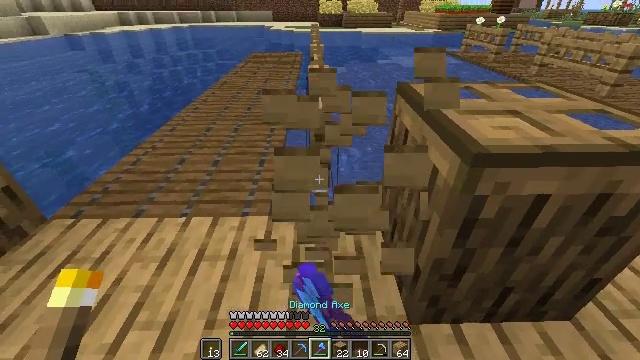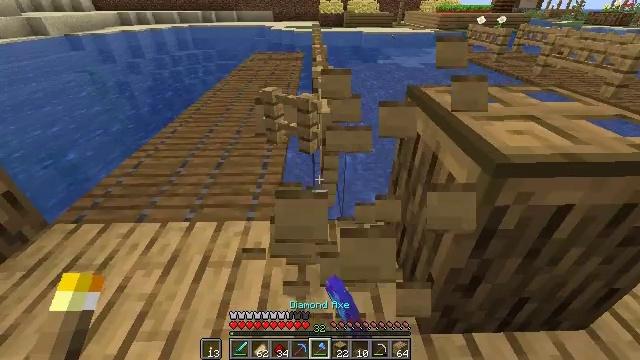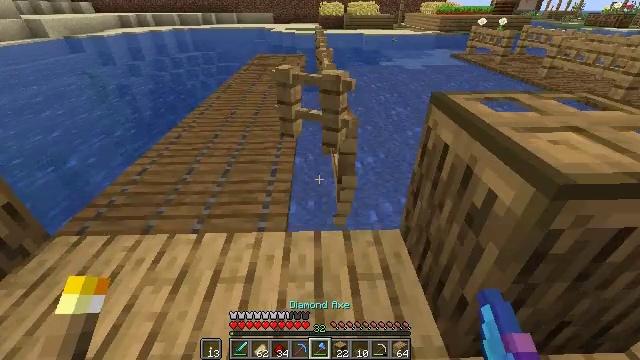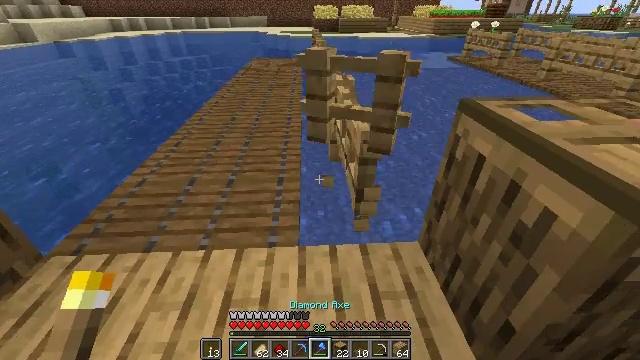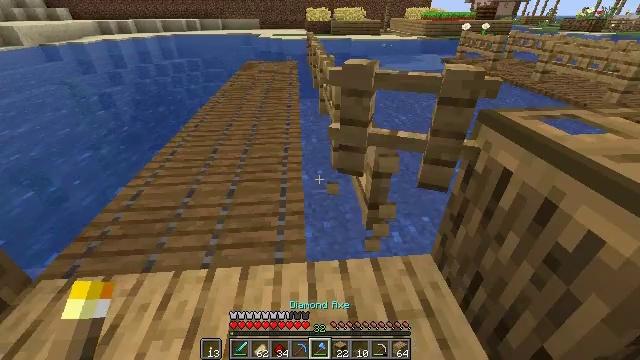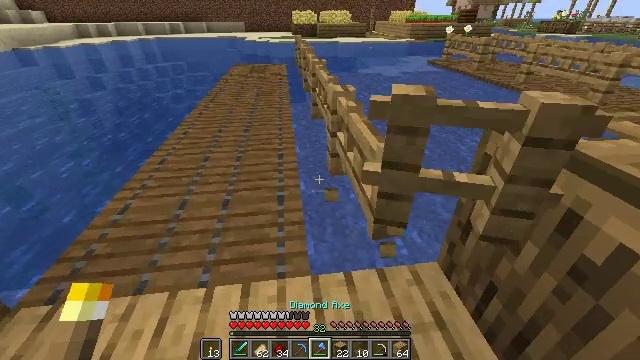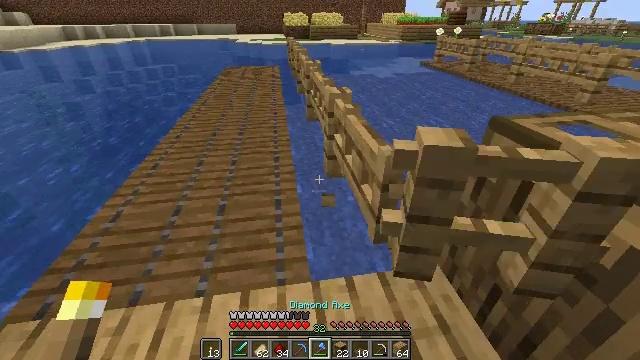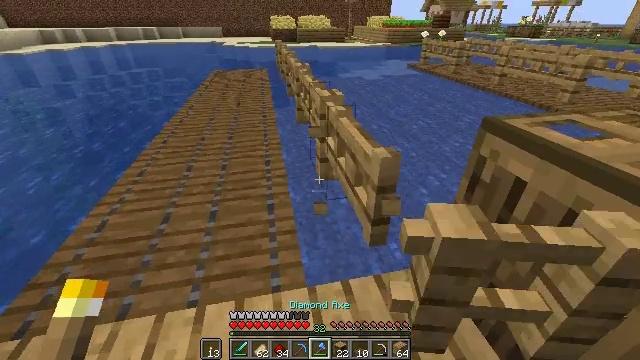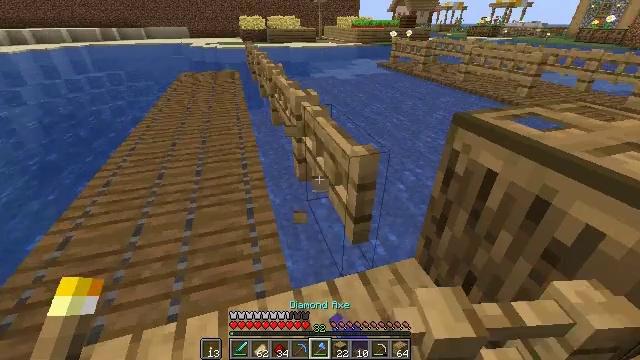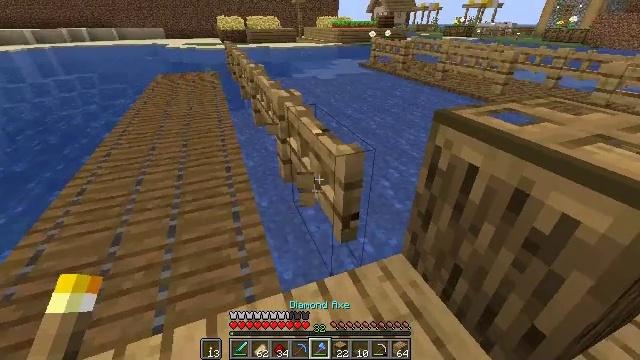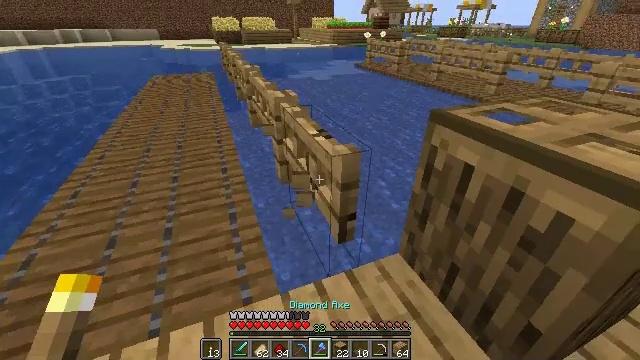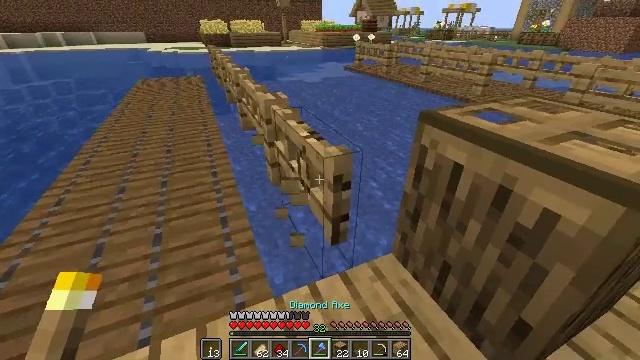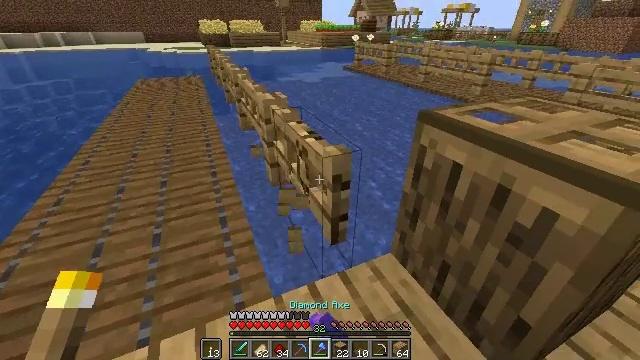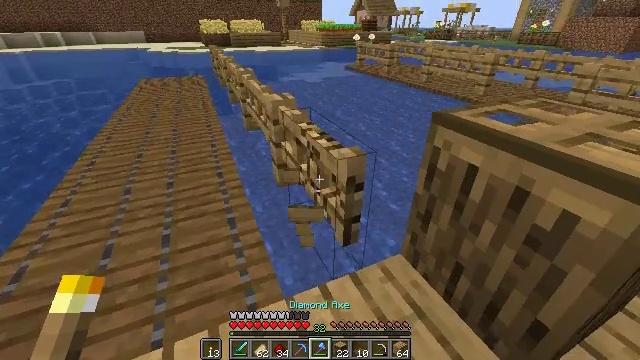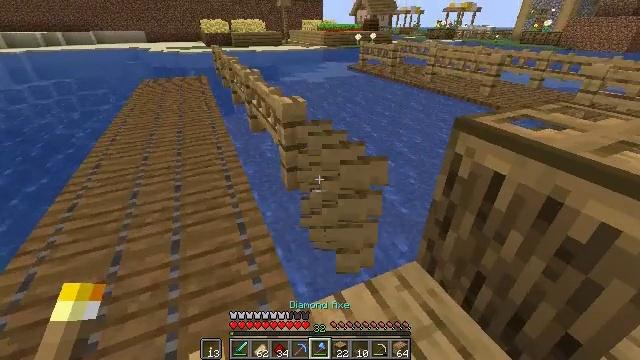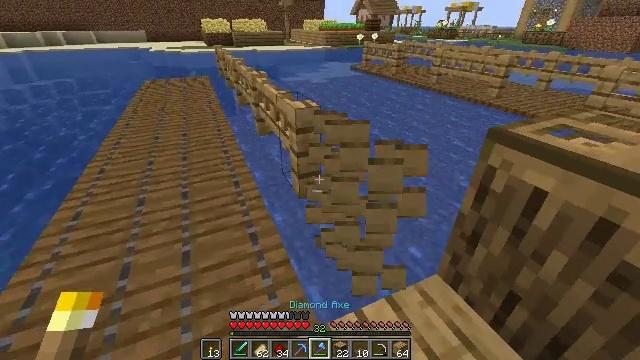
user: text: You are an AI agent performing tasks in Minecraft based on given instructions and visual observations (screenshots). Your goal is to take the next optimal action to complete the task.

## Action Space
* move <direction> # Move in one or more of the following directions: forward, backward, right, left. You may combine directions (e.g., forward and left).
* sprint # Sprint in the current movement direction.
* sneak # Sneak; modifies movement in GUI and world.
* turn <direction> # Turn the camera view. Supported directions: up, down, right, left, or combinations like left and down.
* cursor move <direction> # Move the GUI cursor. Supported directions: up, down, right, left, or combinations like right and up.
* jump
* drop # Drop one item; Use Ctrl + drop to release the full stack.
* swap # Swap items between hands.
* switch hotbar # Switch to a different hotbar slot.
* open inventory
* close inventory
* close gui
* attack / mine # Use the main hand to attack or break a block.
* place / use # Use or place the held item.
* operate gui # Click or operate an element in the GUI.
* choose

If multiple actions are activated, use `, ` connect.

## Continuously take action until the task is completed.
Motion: motion action
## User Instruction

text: Reclaim the oak fence gate by mining.
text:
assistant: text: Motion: move forward and move left, attack / mine
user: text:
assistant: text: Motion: move forward and move left, attack / mine
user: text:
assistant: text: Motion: move forward and move left, turn right, attack / mine
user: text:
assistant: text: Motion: move forward and move left, turn right, attack / mine
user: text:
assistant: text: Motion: turn right, attack / mine
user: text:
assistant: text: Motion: turn right, attack / mine
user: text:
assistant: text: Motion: turn right, attack / mine
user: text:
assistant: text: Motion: turn right, attack / mine
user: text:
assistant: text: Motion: turn right, attack / mine
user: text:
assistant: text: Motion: attack / mine
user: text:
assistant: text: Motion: turn right, attack / mine
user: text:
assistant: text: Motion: attack / mine
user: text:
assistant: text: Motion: move left, attack / mine
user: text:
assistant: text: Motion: move forward and move left, attack / mine
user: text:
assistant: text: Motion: move forward and move left, attack / mine
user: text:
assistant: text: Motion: move forward and move left, attack / mine
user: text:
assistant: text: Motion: move forward and move left, attack / mine
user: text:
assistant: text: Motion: move forward and move left, attack / mine
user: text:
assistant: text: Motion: attack / mine